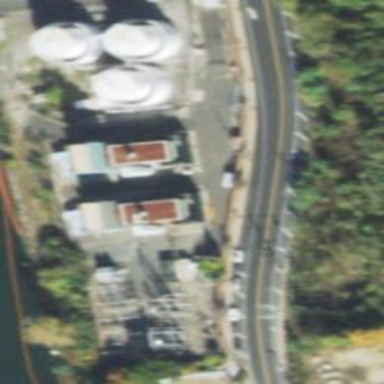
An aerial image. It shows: Gas turbine power generator.